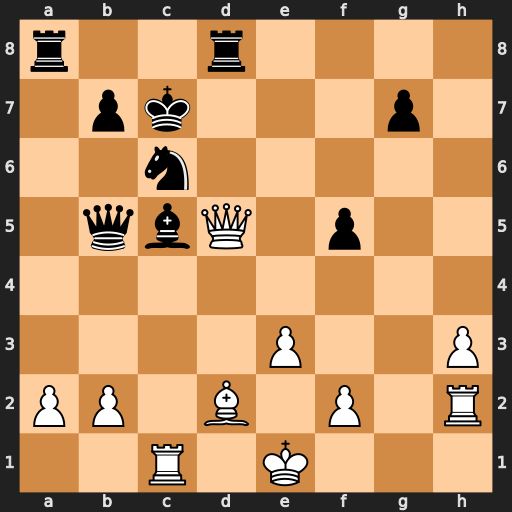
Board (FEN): r2r4/1pk3p1/2n5/1qbQ1p2/8/4P2P/PP1B1P1R/2R1K3
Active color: w
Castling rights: -
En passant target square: -
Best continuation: Qxc5 Qxc5 Rxc5